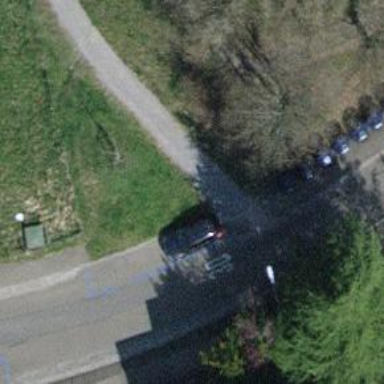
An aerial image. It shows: Asphalt footpath with unmarked crossing.